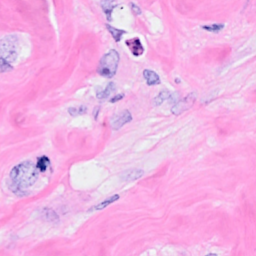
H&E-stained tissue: Breast